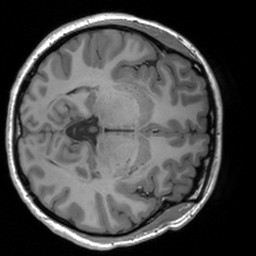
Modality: T1w
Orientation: axial
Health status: healthy
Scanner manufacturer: siemens
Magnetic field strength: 3 T
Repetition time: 1.9 s
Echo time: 0.00226 s